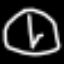
Label: clock